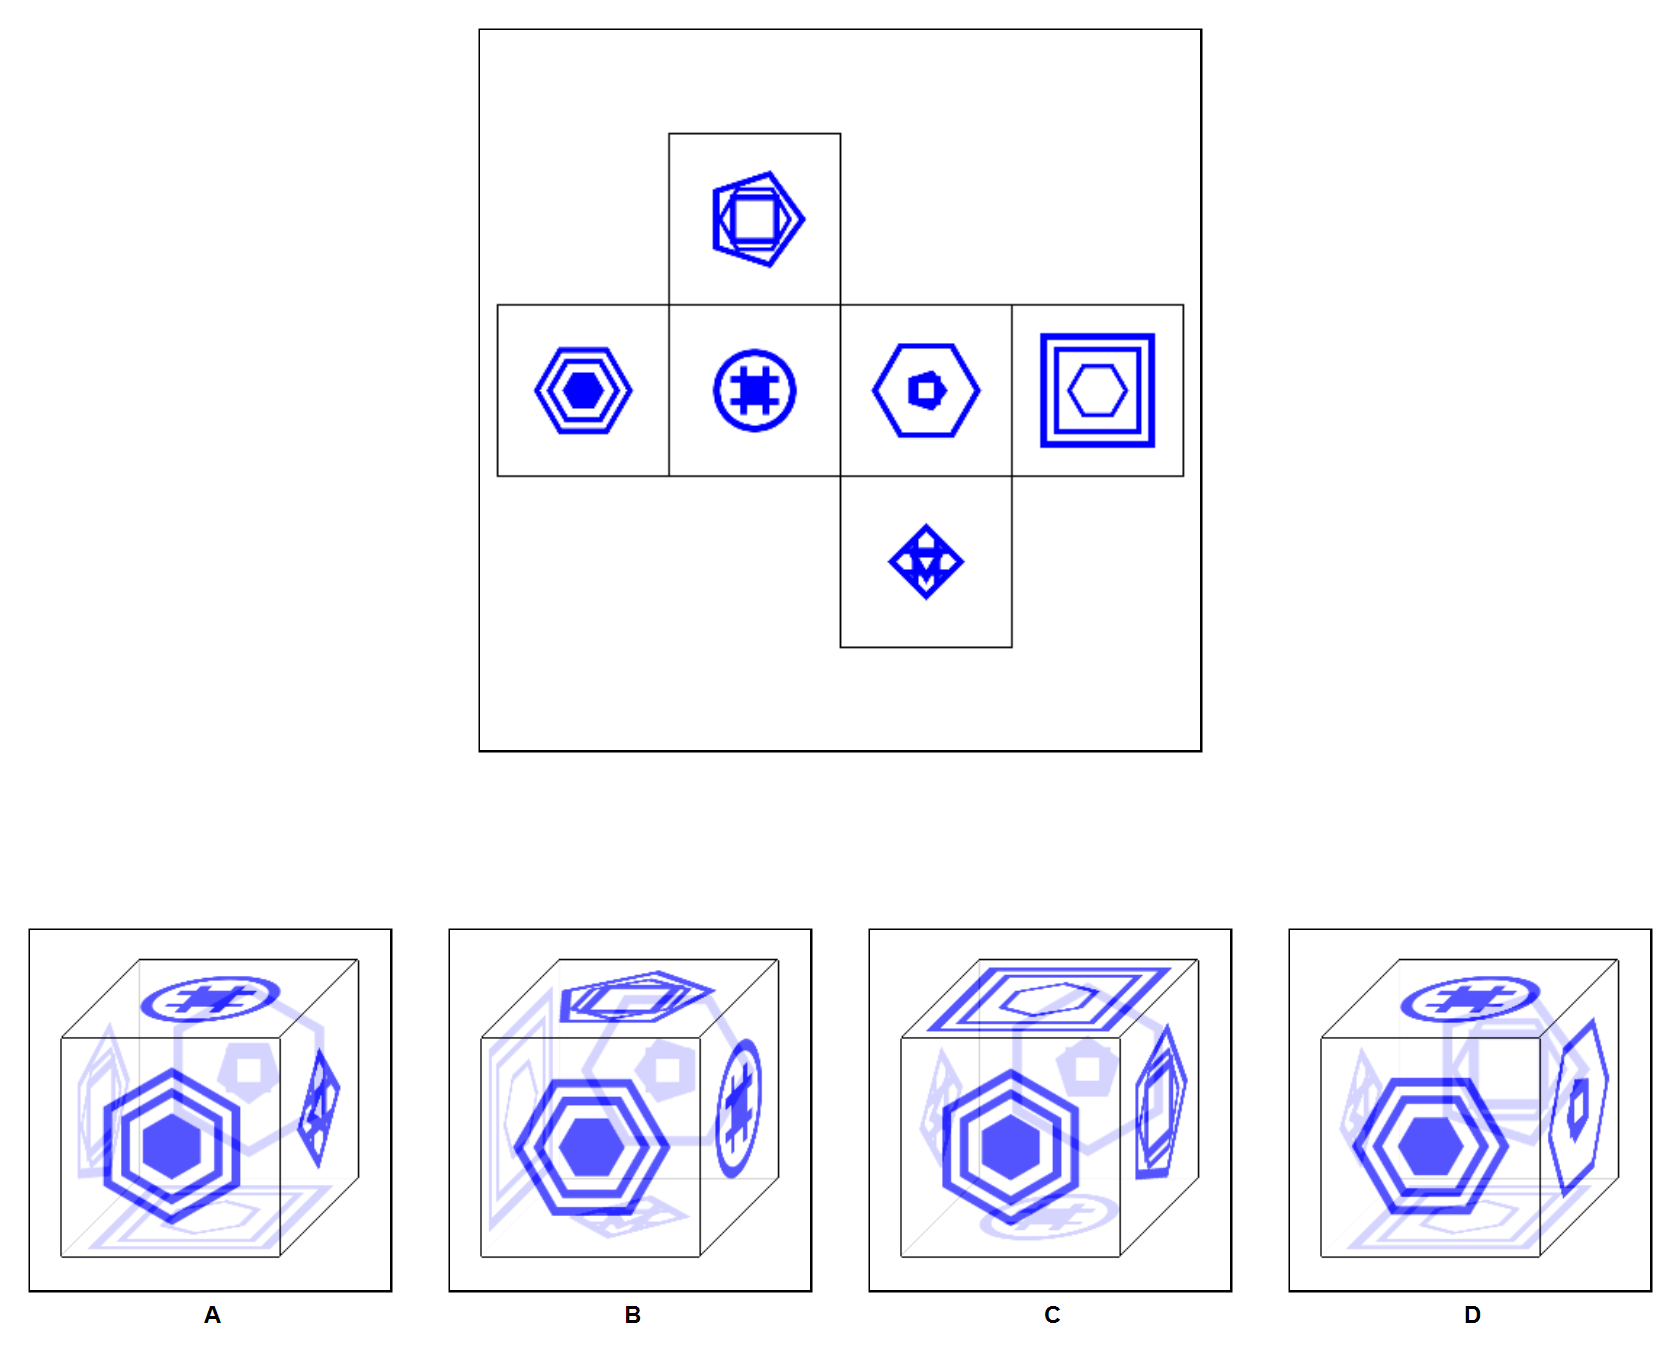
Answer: D